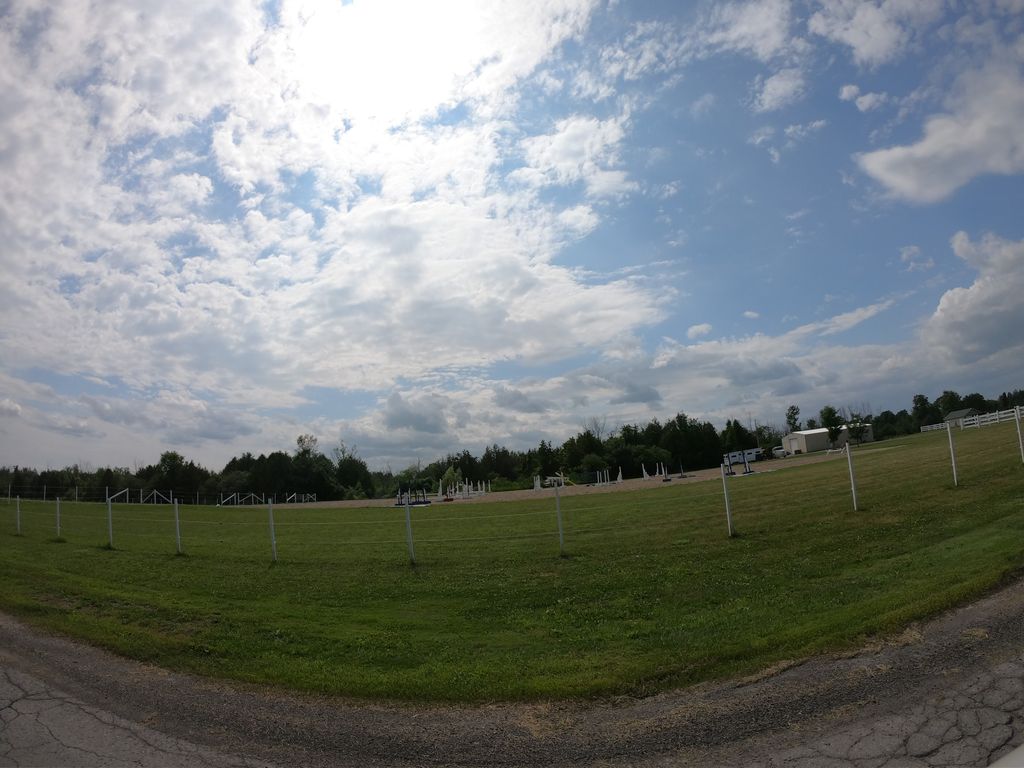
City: ottawa-gatineau